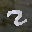
Label: 2